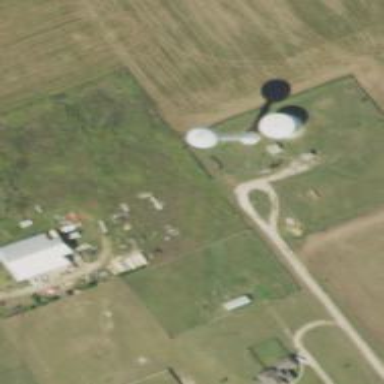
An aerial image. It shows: Water tower that is man-made.